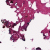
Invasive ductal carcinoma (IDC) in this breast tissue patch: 0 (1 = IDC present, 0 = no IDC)